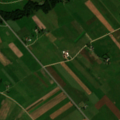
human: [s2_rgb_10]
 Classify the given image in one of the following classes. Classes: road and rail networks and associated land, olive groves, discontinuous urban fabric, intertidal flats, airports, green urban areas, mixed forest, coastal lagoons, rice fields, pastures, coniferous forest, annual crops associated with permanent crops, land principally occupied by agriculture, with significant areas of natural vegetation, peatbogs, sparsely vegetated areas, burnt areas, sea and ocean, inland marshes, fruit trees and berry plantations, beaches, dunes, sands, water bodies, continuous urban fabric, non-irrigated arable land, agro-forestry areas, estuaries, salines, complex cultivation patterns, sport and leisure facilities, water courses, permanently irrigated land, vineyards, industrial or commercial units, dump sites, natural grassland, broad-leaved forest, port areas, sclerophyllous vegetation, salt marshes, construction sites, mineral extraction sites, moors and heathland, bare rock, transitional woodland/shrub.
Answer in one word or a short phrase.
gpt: non-irrigated arable land, pastures, complex cultivation patterns